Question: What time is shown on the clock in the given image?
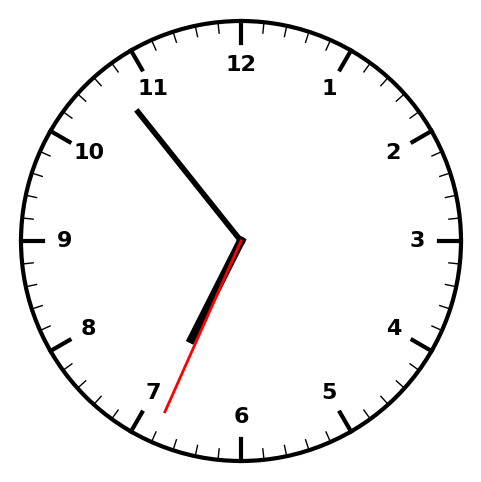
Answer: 06:53:34